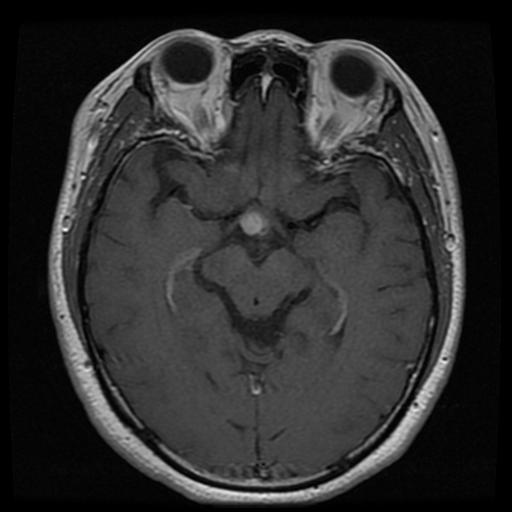
Label: pituitary